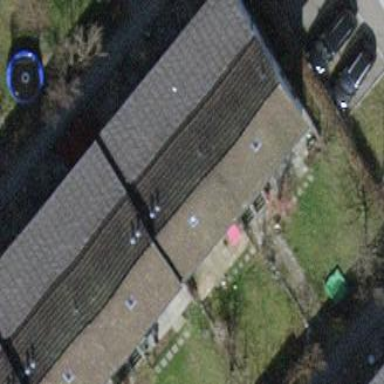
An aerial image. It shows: Building with tiled roof.